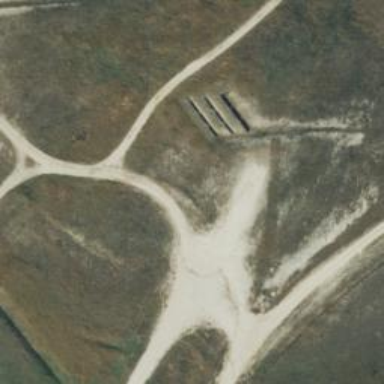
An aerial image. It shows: Gun position in military setting.